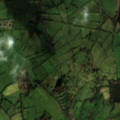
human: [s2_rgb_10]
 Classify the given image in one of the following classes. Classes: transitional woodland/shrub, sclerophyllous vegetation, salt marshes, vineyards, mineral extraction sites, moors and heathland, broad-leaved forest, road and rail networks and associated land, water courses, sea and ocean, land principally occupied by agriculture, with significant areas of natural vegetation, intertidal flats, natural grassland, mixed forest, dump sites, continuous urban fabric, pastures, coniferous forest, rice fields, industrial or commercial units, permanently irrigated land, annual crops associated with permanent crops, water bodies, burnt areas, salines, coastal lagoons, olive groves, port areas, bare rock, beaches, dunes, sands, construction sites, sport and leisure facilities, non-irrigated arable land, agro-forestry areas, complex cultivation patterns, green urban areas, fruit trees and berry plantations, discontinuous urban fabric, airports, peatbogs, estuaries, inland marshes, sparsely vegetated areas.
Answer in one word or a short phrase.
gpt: pastures